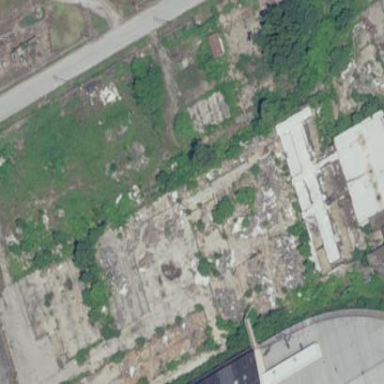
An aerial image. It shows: Brownfield area.